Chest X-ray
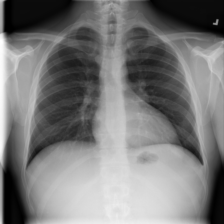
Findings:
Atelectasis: negative
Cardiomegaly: negative
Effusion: negative
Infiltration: negative
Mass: negative
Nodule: negative
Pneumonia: negative
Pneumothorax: negative
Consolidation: negative
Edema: negative
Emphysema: negative
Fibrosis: negative
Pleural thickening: negative
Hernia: negative